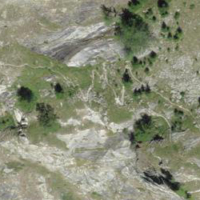
EUNIS habitat code: 31
Species observed at this site:
Ptyonoprogne rupestris